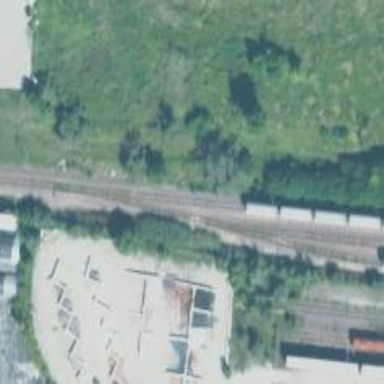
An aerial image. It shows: Railway yard used for servicing trains.